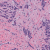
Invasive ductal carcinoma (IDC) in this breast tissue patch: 1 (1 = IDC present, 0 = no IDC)